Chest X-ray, AP view. Patient: 75 years old, sex F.
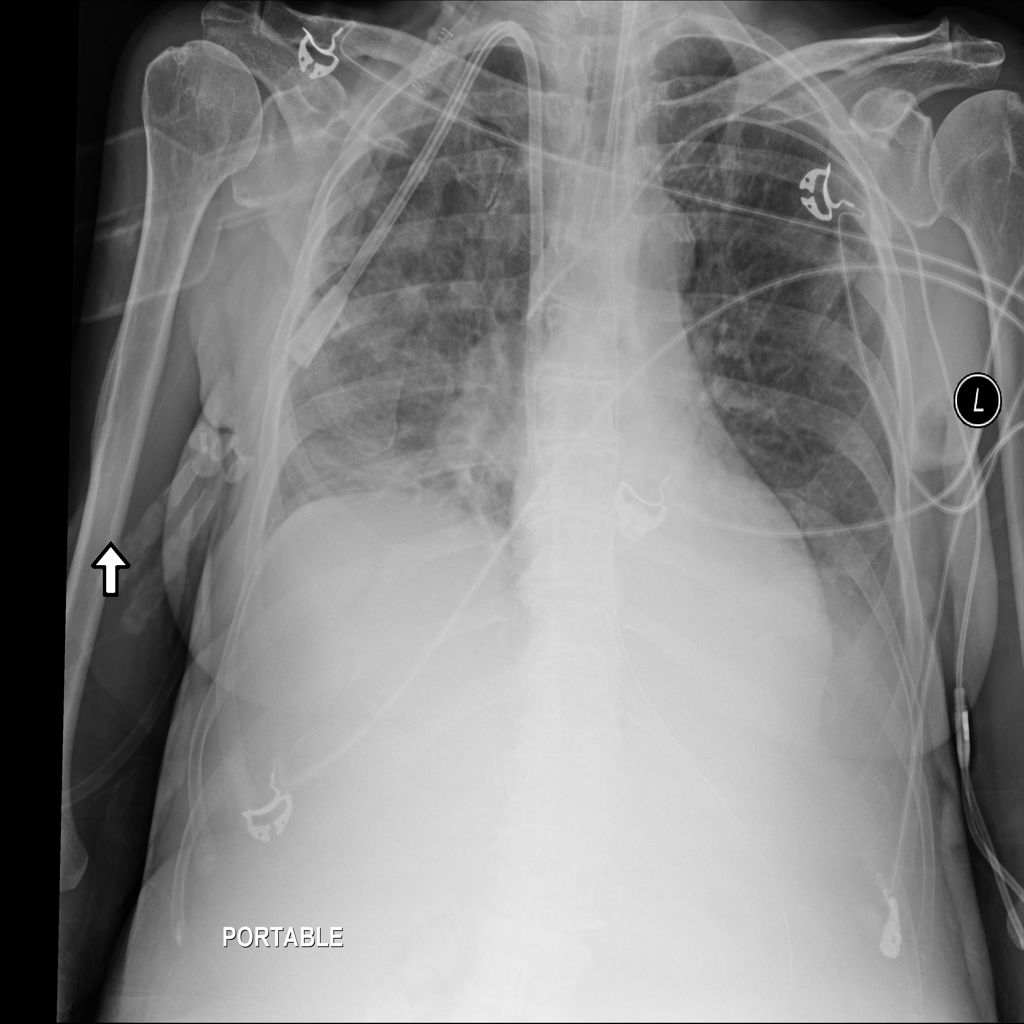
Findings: Effusion